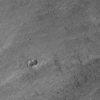
Label: not_dusty